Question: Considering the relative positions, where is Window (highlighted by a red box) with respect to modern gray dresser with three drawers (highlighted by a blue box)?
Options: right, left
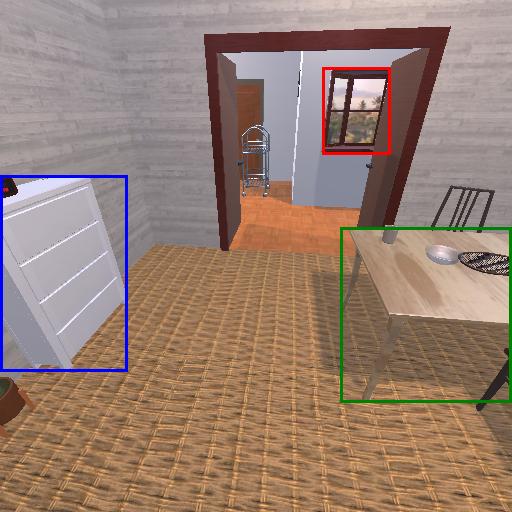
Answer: right